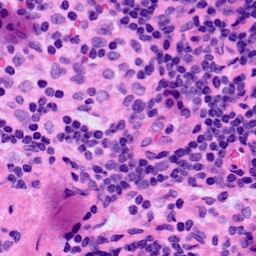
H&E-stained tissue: LymphNode